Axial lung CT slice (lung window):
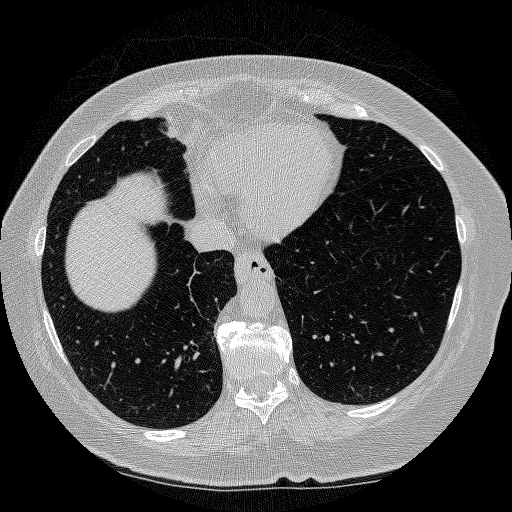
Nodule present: no